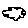
Label: cloud